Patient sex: M
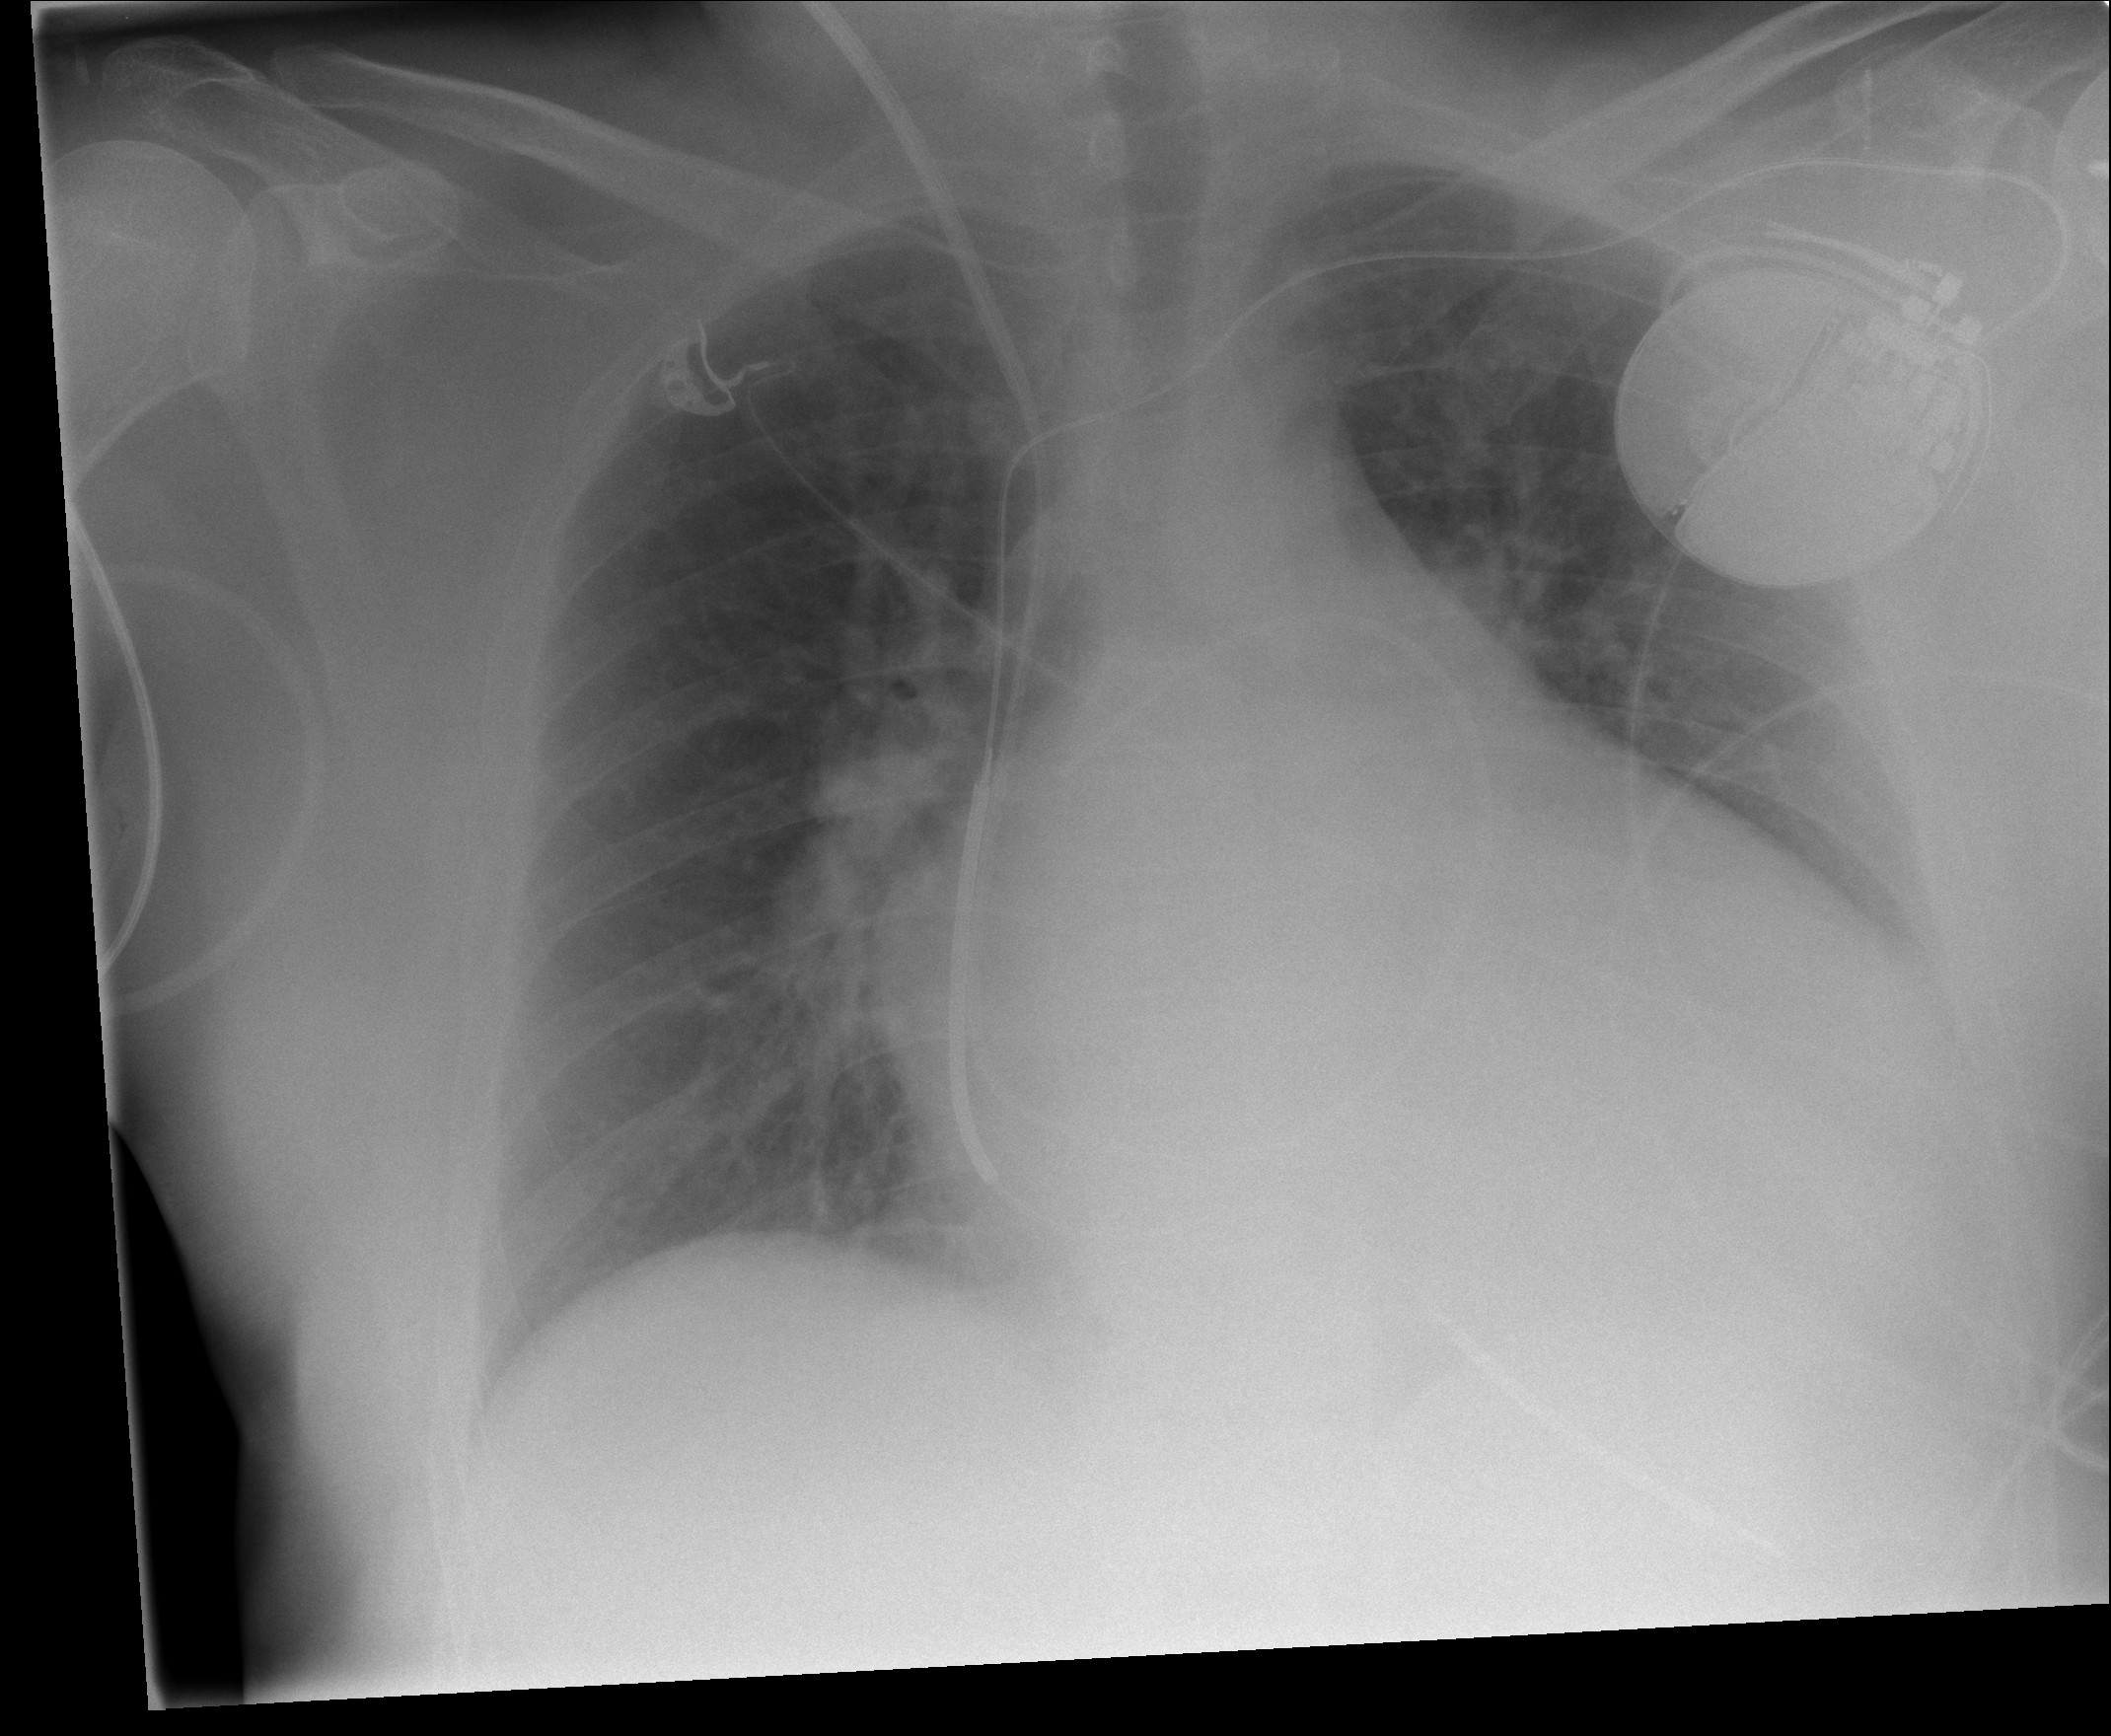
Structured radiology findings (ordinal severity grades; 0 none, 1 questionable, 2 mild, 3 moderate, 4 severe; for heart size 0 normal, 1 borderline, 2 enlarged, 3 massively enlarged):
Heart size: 3
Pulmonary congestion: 0
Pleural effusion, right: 0
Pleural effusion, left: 0
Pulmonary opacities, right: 0
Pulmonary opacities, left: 0
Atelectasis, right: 0
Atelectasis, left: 1